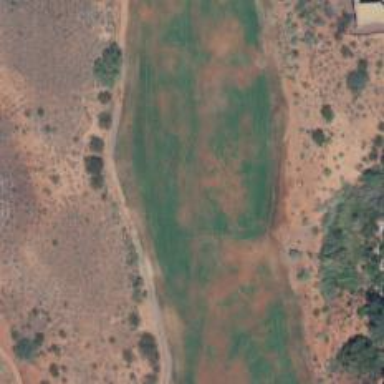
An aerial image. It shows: Golf hole.